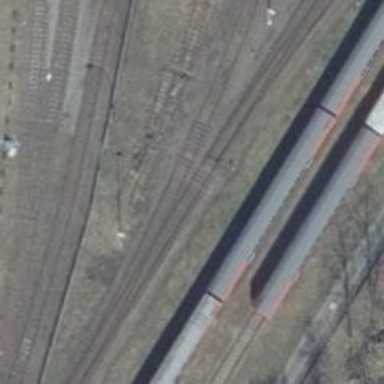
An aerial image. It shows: Railway switch.